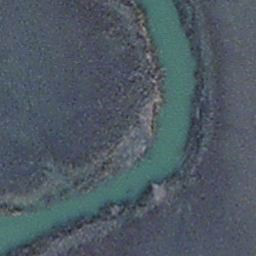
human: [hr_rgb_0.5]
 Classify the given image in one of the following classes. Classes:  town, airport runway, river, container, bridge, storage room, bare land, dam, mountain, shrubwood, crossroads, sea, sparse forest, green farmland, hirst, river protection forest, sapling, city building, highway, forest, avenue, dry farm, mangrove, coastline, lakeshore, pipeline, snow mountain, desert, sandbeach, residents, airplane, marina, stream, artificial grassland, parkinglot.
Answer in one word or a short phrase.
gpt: stream